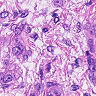
Metastatic tissue present: yes